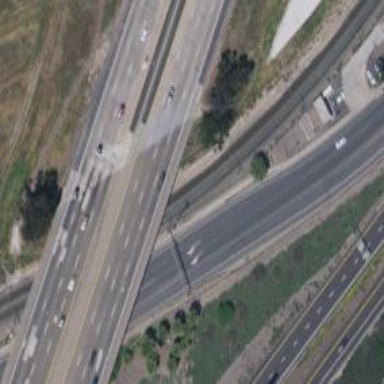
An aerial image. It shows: Motorway bridge.